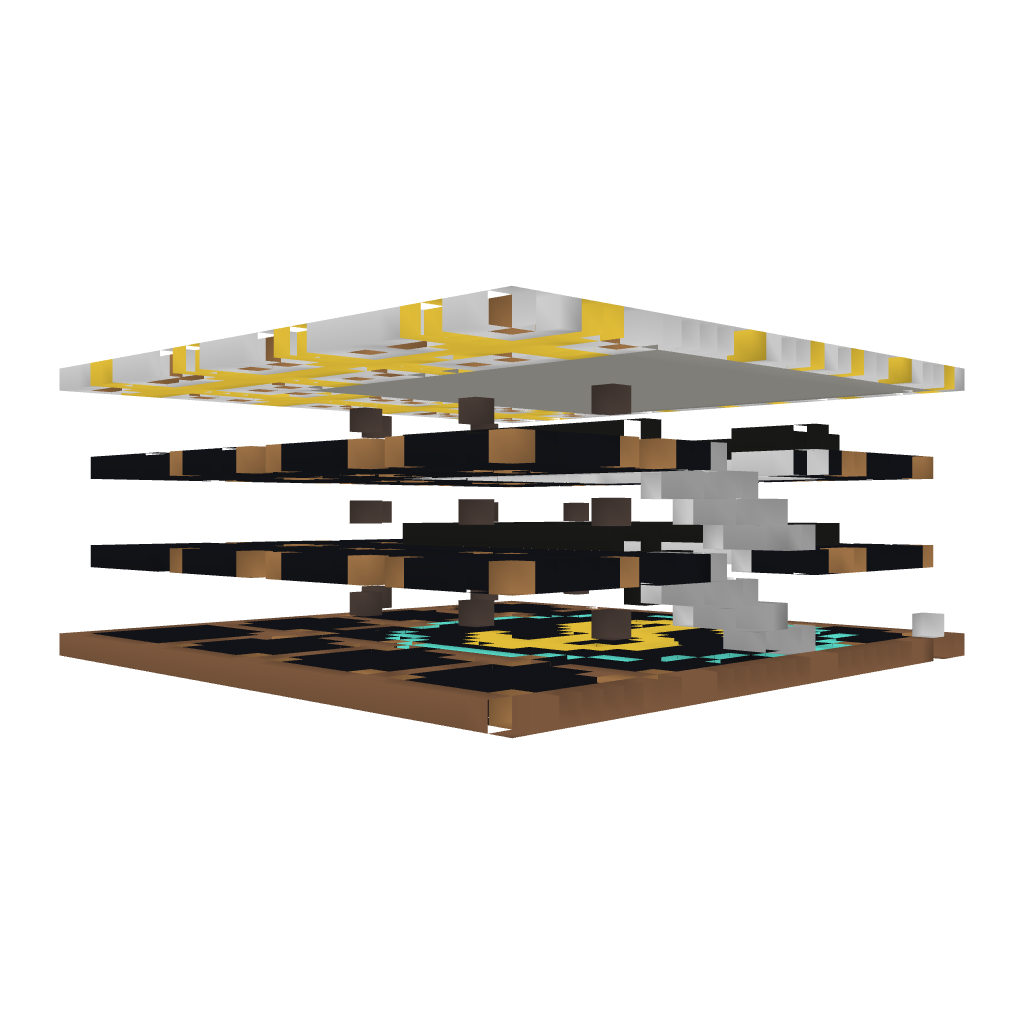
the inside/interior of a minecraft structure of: Donator Room